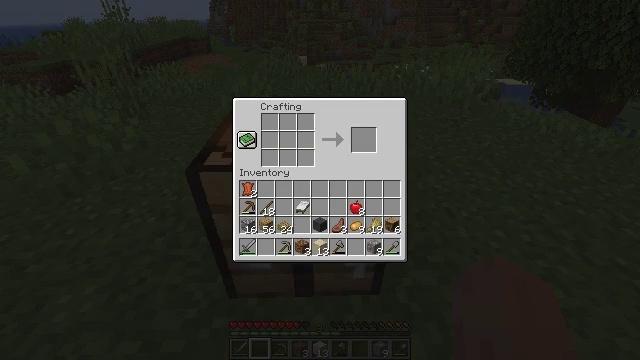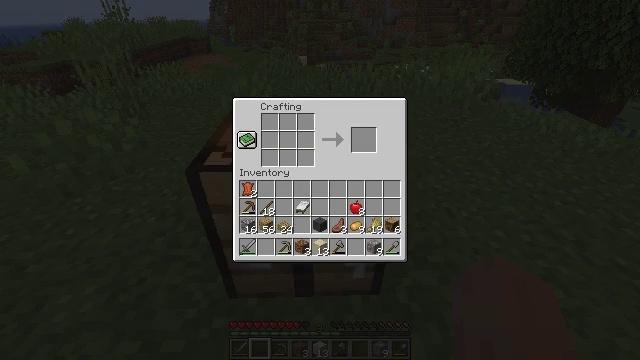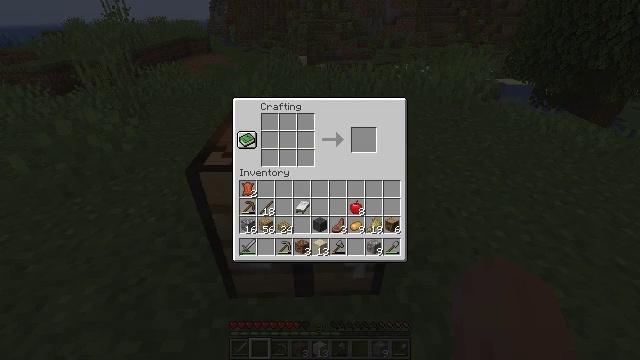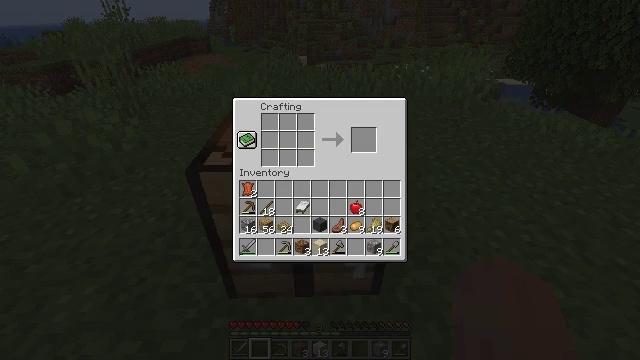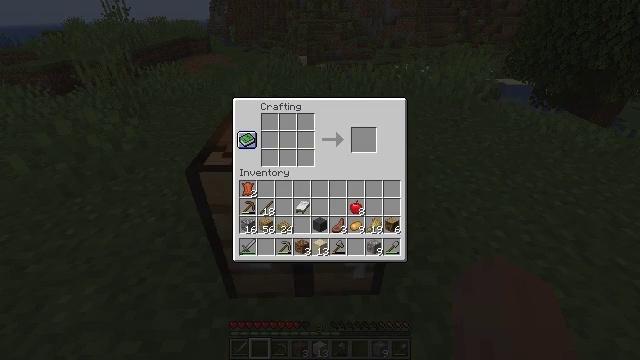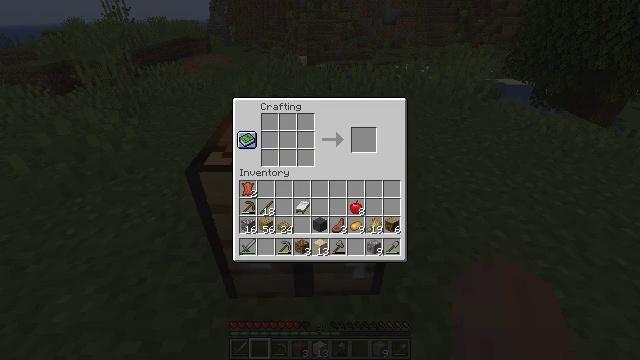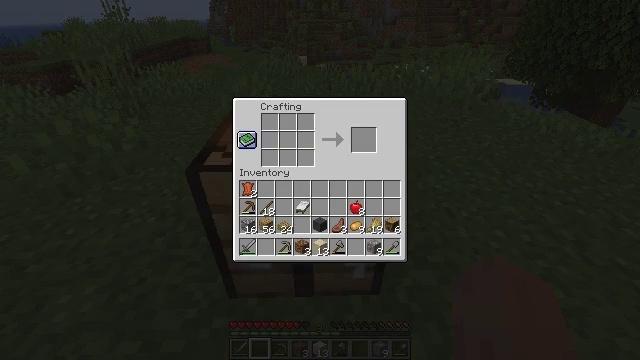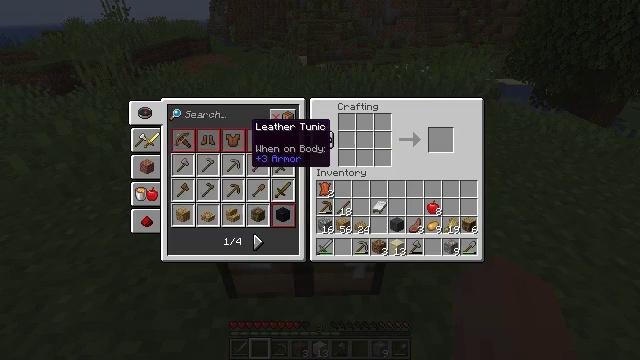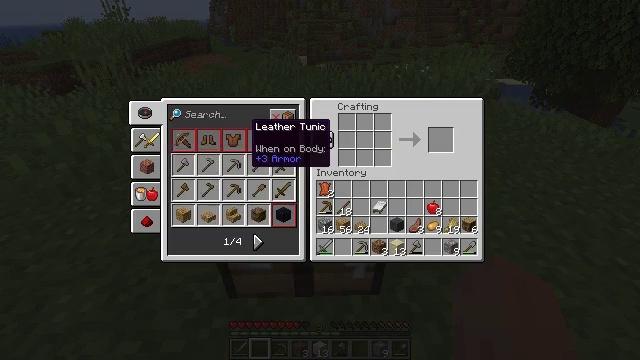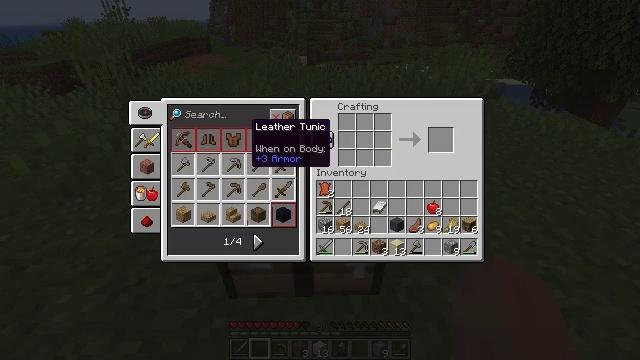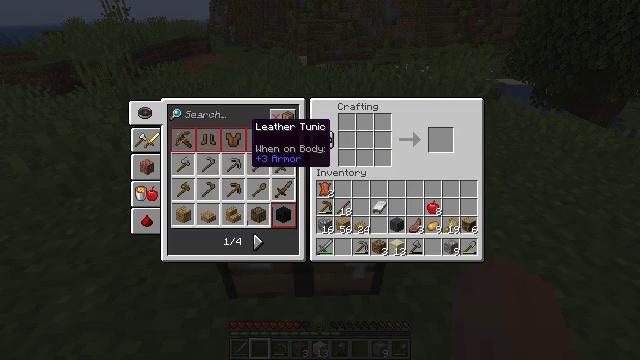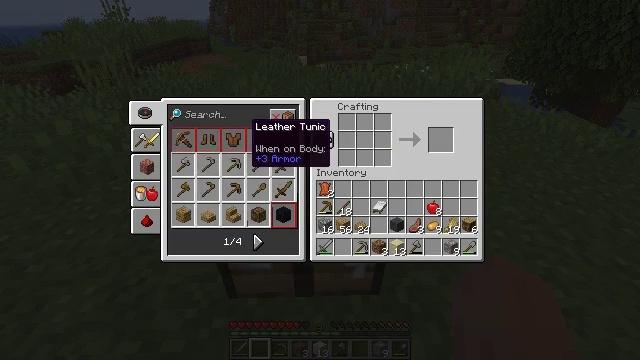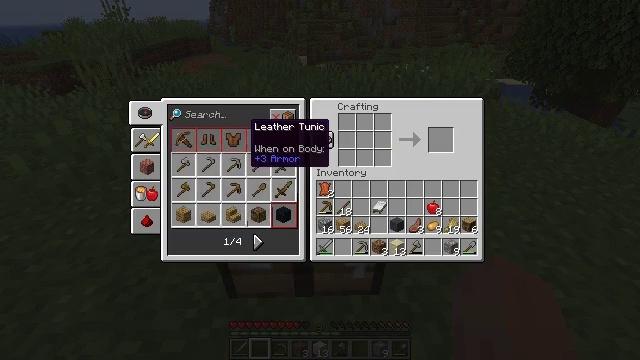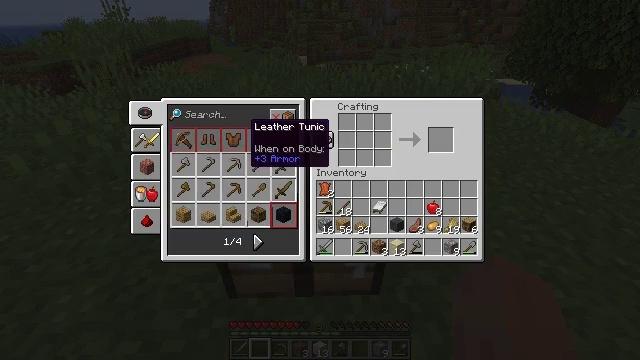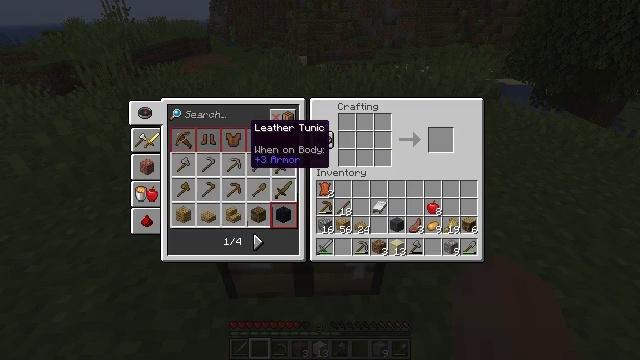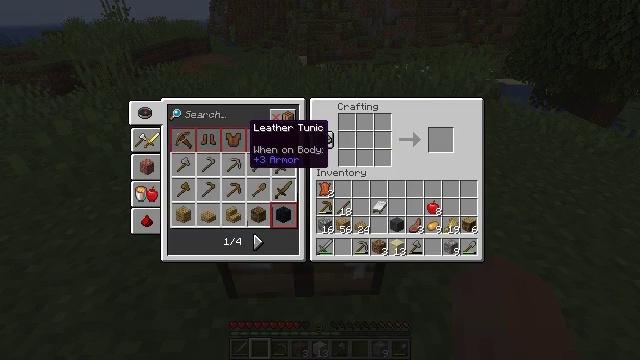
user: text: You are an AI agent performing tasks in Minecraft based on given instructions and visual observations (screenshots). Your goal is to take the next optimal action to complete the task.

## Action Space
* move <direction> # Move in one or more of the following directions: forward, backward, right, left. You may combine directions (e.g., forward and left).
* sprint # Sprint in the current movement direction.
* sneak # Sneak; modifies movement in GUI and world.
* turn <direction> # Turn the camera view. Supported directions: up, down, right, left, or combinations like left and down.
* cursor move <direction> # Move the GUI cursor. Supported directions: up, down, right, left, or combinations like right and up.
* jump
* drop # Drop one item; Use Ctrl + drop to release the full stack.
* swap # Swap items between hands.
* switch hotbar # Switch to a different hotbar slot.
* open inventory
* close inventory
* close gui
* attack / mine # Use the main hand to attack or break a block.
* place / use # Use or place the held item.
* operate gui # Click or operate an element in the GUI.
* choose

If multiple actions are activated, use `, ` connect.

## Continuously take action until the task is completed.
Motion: motion action
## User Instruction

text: Make a composter in the crafting table.
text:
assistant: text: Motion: no_op
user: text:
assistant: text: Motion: no_op
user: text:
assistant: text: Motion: no_op
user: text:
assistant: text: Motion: cursor move up
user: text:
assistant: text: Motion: no_op
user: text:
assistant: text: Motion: no_op
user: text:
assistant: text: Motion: operate gui
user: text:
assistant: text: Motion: operate gui
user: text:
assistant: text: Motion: operate gui
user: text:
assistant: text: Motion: no_op
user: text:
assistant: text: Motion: no_op
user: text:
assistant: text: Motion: no_op
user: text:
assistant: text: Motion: no_op
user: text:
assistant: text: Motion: no_op
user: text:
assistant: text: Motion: no_op
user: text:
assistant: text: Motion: no_op
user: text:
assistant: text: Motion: no_op
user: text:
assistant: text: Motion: no_op
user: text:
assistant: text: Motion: no_op
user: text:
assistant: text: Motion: no_op
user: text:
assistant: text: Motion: no_op
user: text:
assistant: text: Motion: no_op
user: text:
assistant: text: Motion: no_op
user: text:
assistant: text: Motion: cursor move right
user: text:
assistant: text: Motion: no_op
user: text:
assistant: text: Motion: no_op
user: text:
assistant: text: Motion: no_op
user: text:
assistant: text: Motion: no_op
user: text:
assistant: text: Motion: no_op
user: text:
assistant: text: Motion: no_op